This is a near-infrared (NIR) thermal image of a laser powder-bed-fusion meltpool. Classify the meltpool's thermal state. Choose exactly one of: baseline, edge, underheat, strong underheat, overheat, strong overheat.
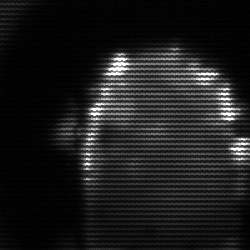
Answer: baseline